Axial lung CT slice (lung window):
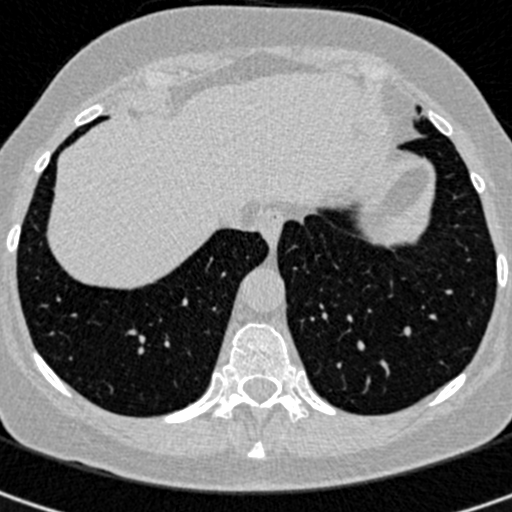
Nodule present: no